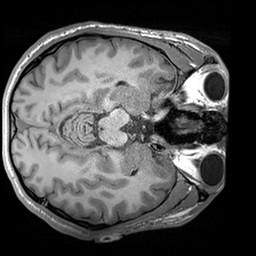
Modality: T1w
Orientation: axial
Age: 29
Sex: male
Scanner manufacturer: siemens
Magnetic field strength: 3 T
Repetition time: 1.6 s
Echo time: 0.00236 s